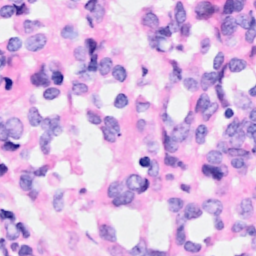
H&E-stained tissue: Breast